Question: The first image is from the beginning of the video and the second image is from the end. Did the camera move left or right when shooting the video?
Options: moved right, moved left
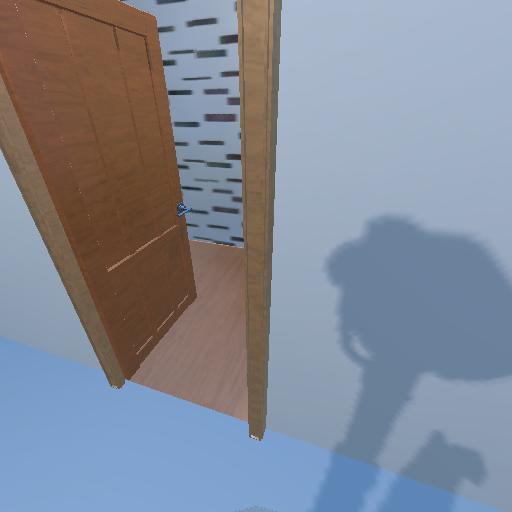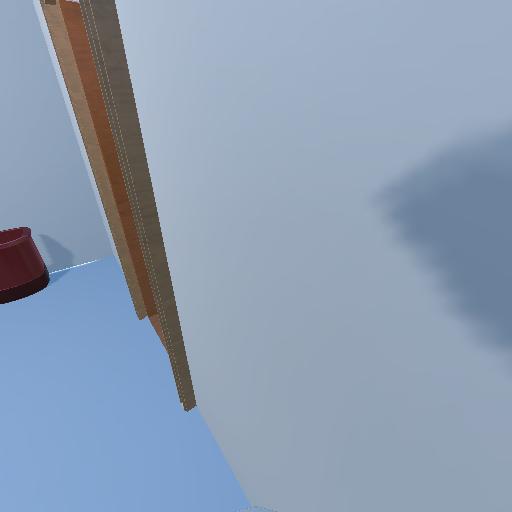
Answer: moved right